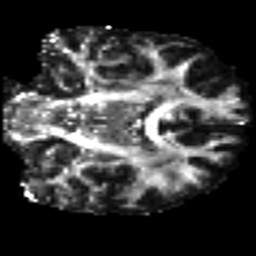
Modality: FA
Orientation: coronal
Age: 26
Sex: male
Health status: healthy
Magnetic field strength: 3 T
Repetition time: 8.4 s
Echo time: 0.0926 s